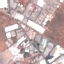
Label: Industrial